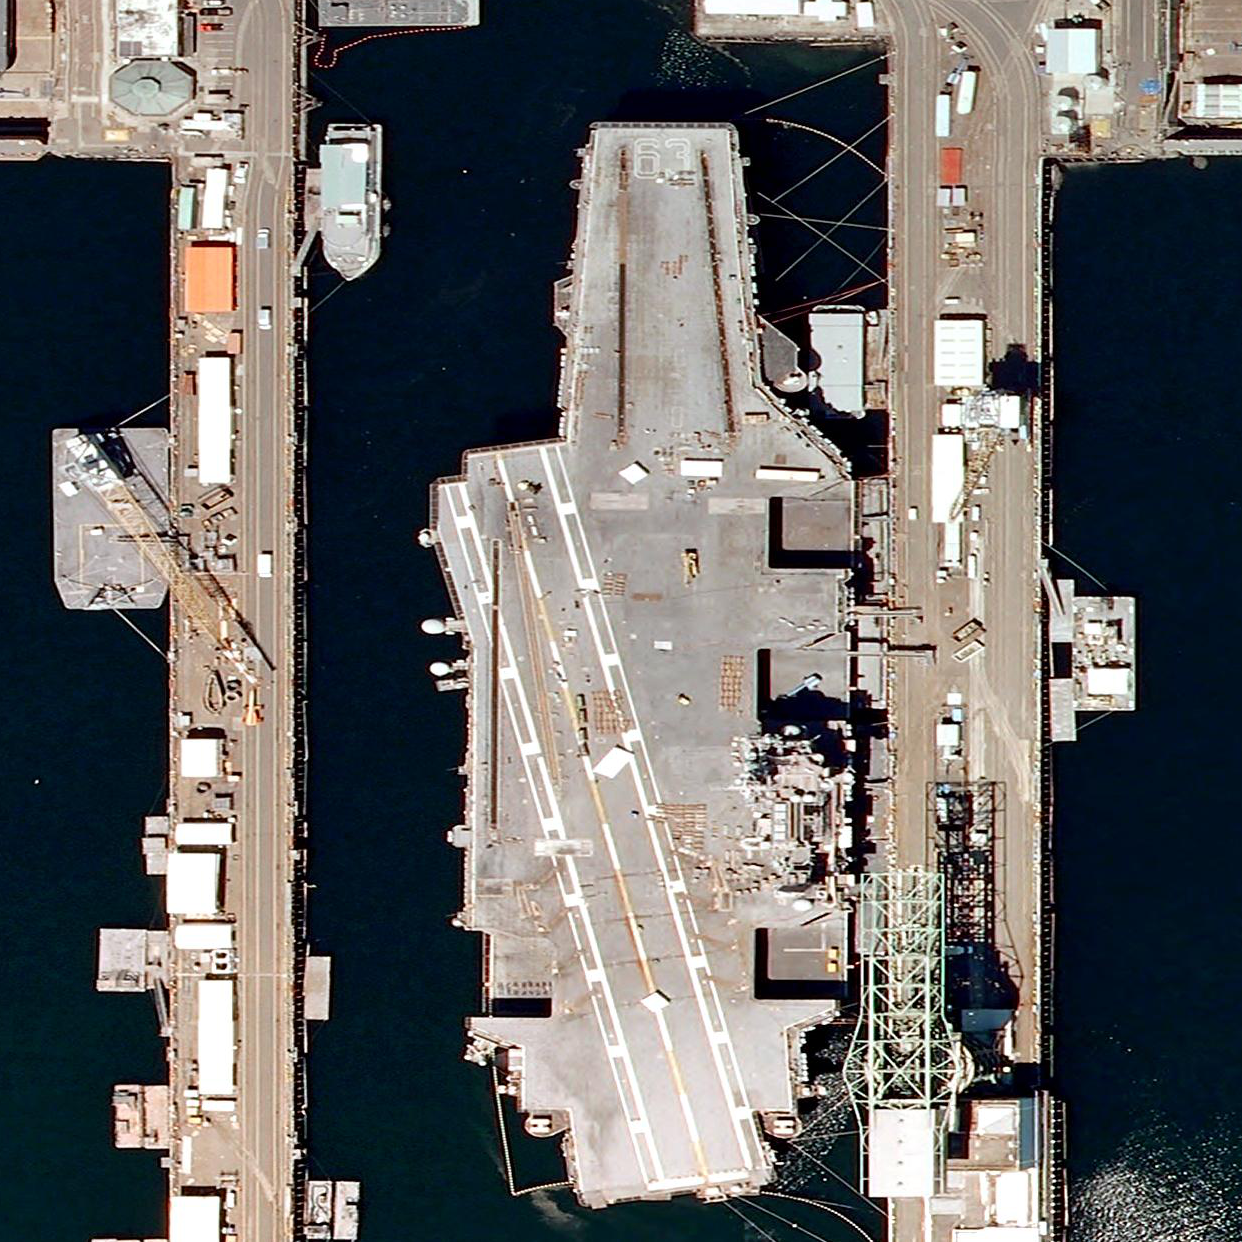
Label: aircraft_carrier